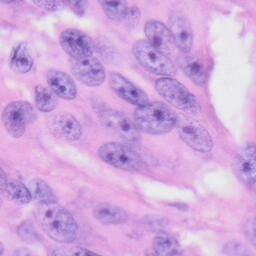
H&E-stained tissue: Skin